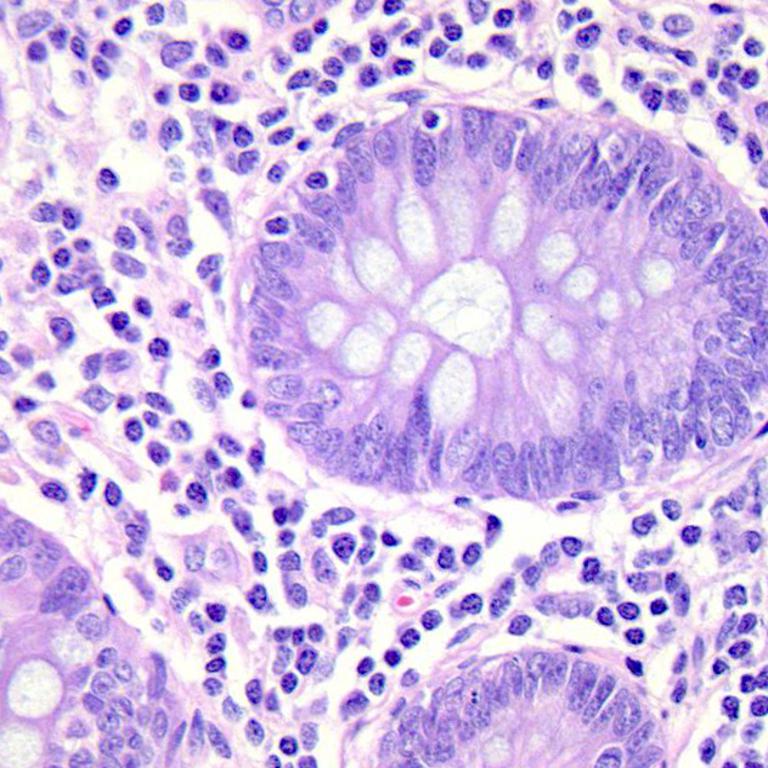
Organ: colon
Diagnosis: benign